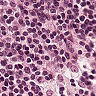
Metastatic tissue present: no